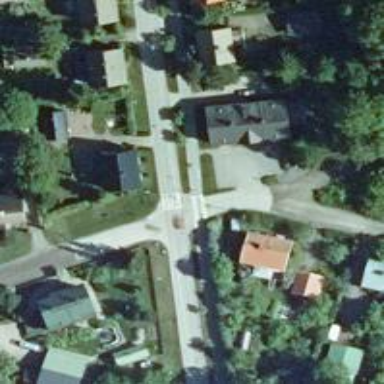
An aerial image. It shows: Uncontrolled crossing along footway.